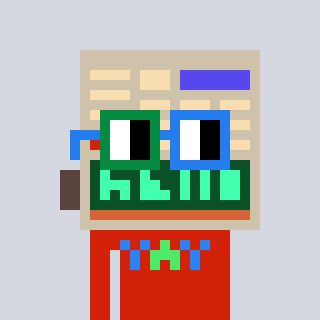
a pixel art character with square green and blue glasses, a calculator-shaped head and a red-colored body on a cool background